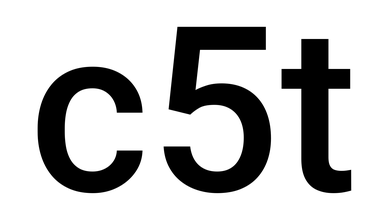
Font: Roboto_Medium